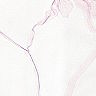
Metastatic tissue present: no